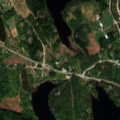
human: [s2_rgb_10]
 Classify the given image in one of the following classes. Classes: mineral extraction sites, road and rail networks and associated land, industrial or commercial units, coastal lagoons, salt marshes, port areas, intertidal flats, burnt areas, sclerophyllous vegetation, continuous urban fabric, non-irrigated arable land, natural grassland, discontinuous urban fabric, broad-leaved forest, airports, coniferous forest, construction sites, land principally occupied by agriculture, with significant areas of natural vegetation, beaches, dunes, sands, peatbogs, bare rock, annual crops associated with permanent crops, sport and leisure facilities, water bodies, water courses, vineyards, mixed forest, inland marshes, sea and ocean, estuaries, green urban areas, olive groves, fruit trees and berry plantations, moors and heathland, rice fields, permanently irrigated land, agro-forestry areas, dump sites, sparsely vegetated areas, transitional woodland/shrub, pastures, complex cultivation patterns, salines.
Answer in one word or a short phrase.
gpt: discontinuous urban fabric, broad-leaved forest, coniferous forest, mixed forest, water bodies